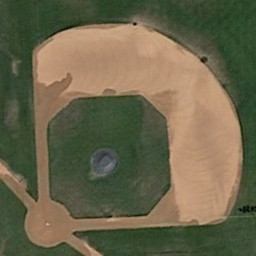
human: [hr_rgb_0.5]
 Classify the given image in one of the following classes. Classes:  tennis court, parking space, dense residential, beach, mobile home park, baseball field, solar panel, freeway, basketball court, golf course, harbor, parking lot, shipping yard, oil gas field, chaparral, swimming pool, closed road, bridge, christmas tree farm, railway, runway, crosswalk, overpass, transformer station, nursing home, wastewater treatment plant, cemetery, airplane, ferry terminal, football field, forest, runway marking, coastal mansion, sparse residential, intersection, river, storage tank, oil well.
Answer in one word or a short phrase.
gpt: baseball field